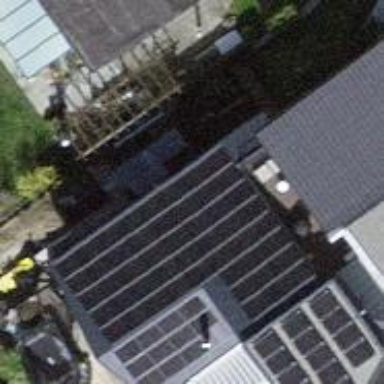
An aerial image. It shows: Solar power generator.